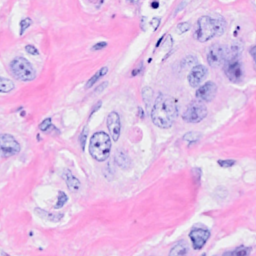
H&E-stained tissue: Breast